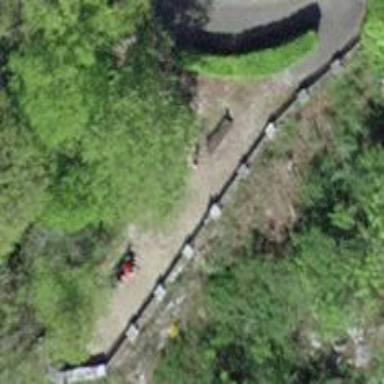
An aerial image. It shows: Brown bench.